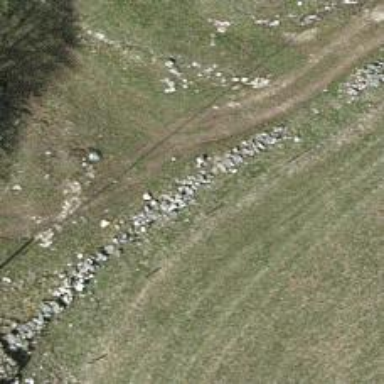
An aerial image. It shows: Wall barrier.